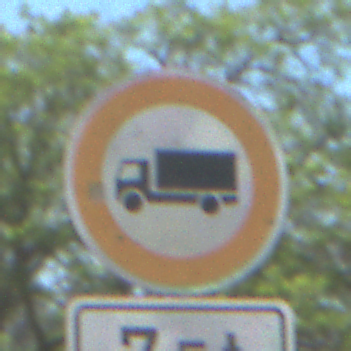
Verkehrszeichen: VerbotFuerKraftfahrzeugeUeberDreiKommaFuenfTonnen
Zusatzzeichen unten: SonstigeBeschraenkungen4
Umgebung: Outdoor, Nature
Tageszeit: Midday
Wetter: Clear
Licht: Natural
Jahreszeit: NotSpecified
Kontrast: HighContrast